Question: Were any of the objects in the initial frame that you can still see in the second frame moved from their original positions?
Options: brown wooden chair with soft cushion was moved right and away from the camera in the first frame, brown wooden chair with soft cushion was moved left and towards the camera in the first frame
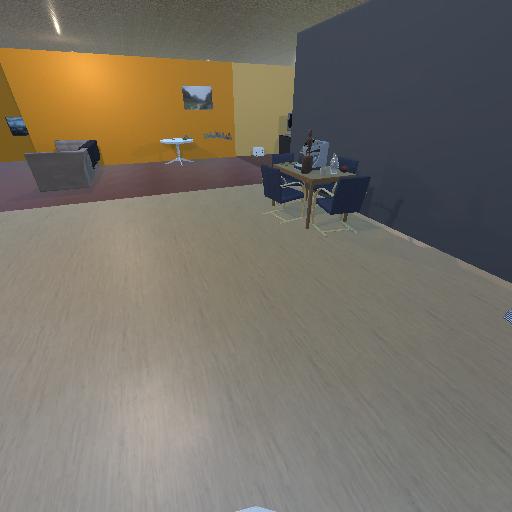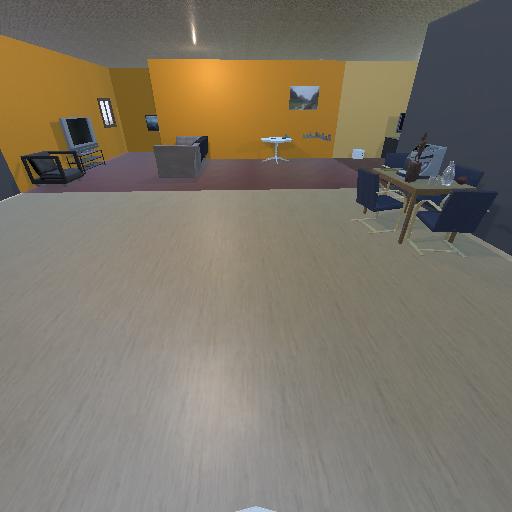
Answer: brown wooden chair with soft cushion was moved right and away from the camera in the first frame